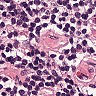
Metastatic tissue present: no